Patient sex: F
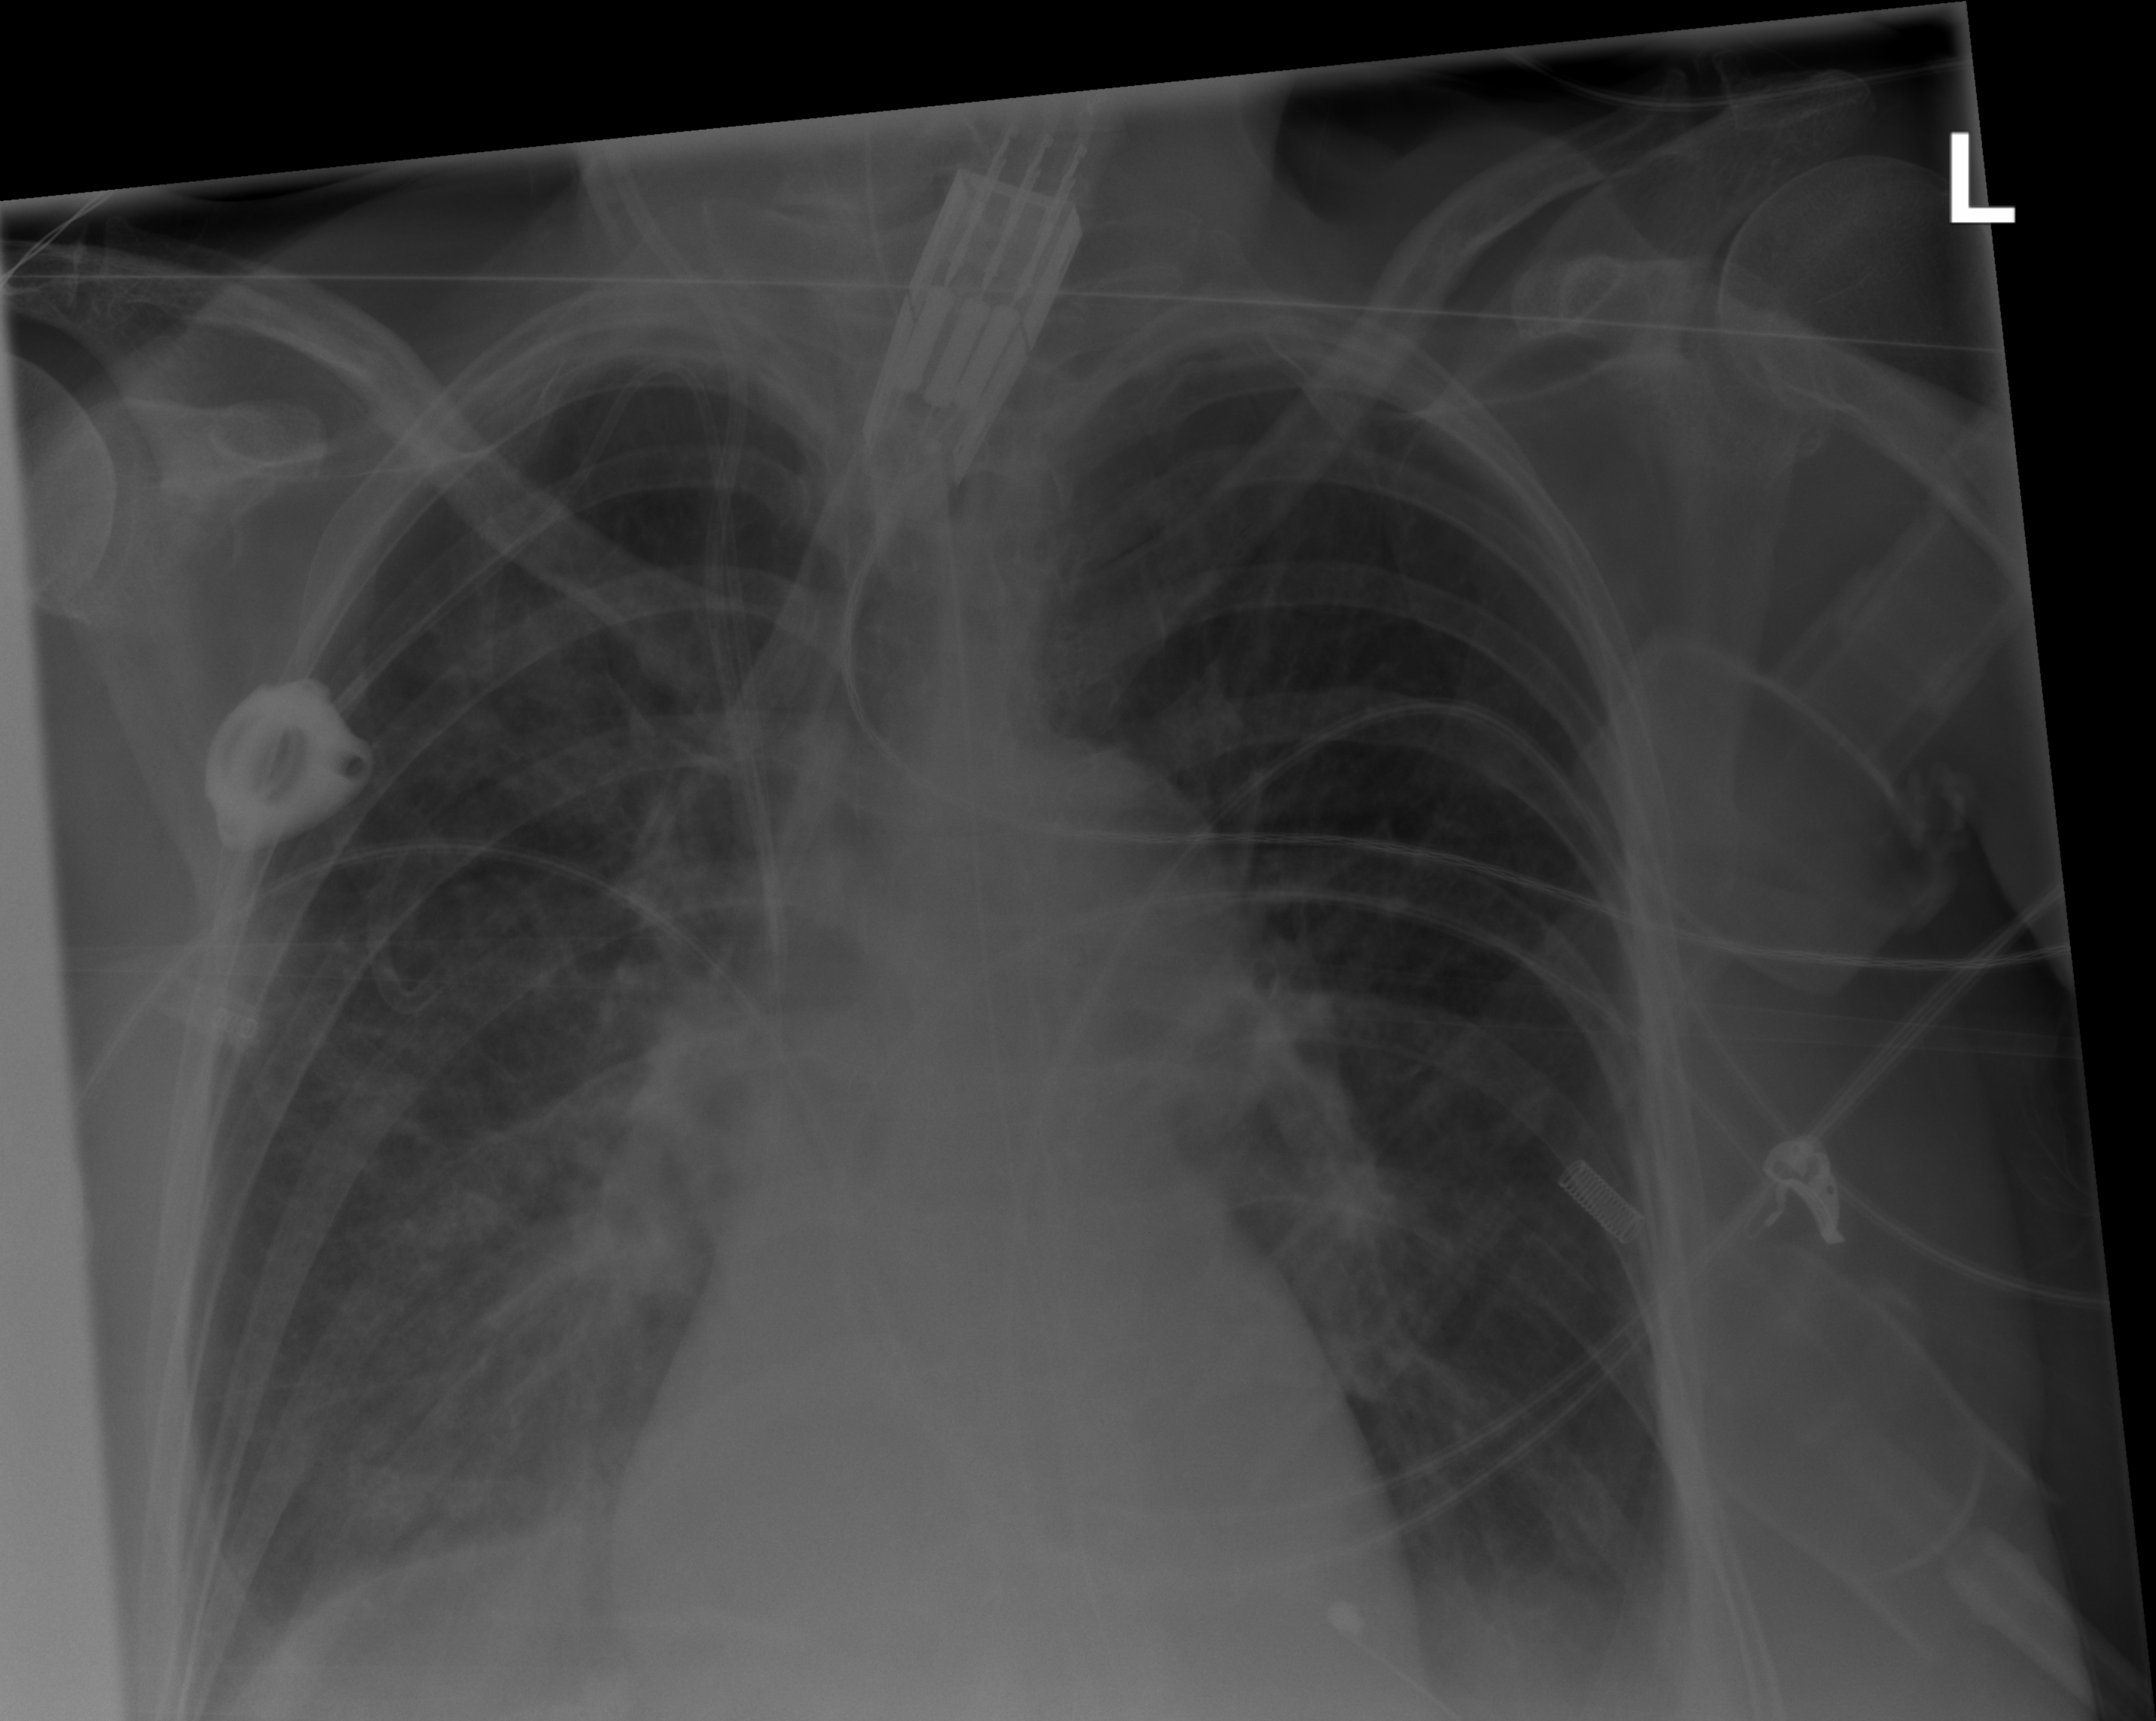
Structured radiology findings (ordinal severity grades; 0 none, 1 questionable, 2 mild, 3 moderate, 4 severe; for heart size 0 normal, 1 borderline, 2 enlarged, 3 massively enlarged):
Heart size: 0
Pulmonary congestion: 0
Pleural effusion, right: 2
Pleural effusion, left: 2
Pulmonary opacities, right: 0
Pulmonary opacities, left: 0
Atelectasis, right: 2
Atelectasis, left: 2